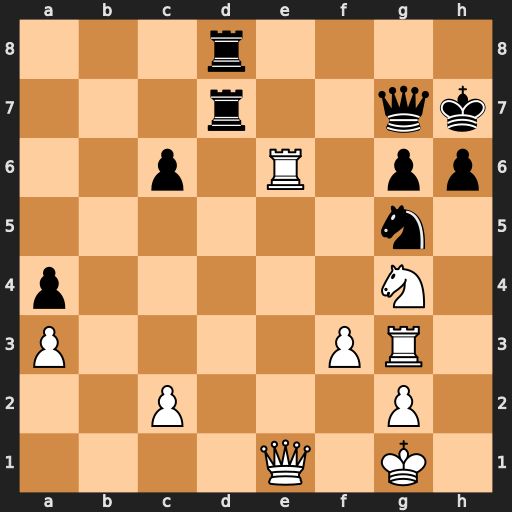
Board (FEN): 3r4/3r2qk/2p1R1pp/6n1/p5N1/P4PR1/2P3P1/4Q1K1
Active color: w
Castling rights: -
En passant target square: -
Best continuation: Nf6+ Qxf6 Rxf6